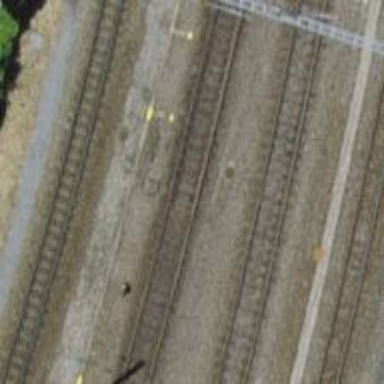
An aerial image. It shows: Railway track with contact lines for electrification.